Question: I installed the 32 bit version of ODAC (11.2.0.2.50) from <URL> in an attempt to use the Entity Framework with Oracle.
As soon as this is installed my data connection to the database fails in Server Explorer with the following error:
> ORA-12154: TNS:could not resolve the connect identifier specified
I can fire up TOAD and view my database fine, however when I was in there I clicked on the 'Home Editor' and was presented with this:

which I can only assume is related somehow. I checked with the answer <URL> but to no avail.
Any ideas as to the issue?
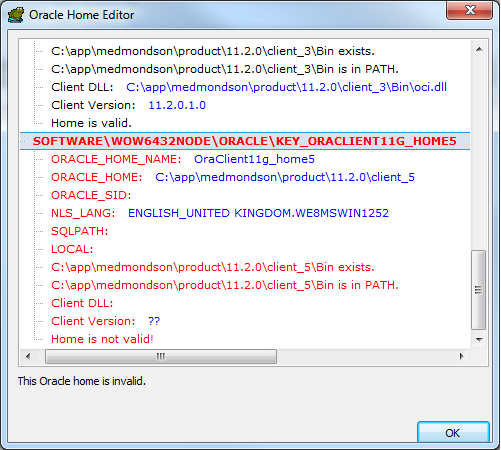
Answer: In the end all I had to do was . Typical!